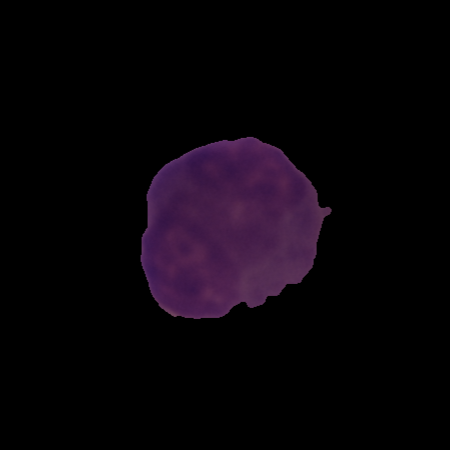
Label: healthy